Aerial crown-view tile of a tropical tree (Barro Colorado Island, Panama), acquired 20250512:
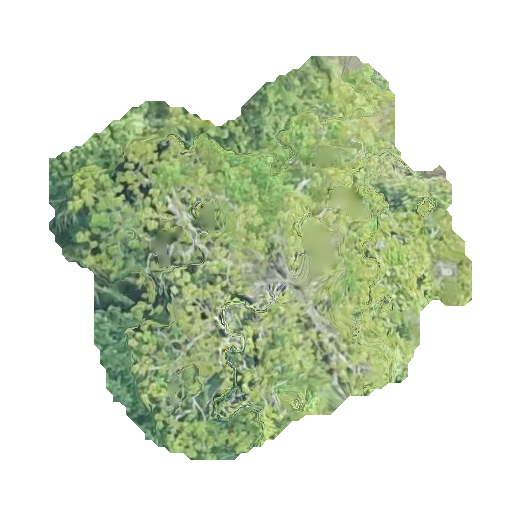
Species: Ceiba pentandra
GBIF accepted scientific name: Ceiba pentandra
Crown area: 166.301 m²